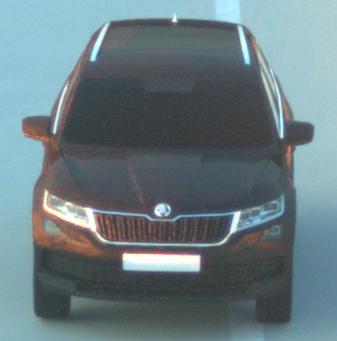
Make: Skoda
Model: Kodiaq 1.4 TSI
Detailed model: Kodiaq
Model produced from: 2017/03
Model produced until: 2018/05
Doors: 5
Color: black
Road condition: dry road
Daytime: sunrise or sunset
Contrast: medium contrast